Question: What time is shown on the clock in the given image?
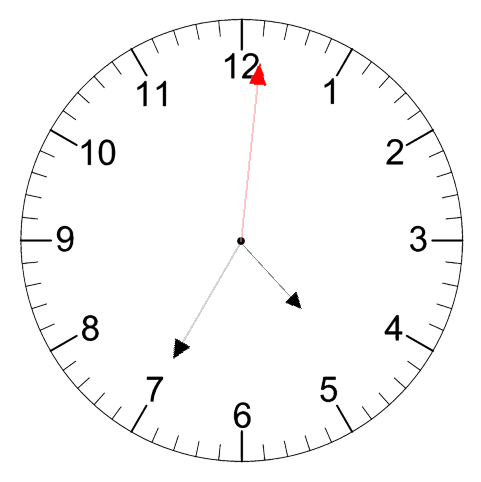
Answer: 04:35:01